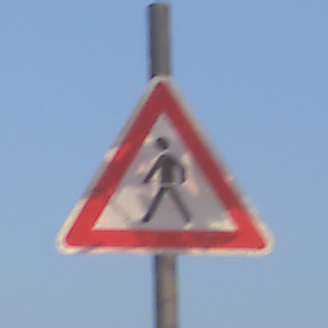
Verkehrszeichen: FussgaengerRechts
Umgebung: Outdoor, Urban
Tageszeit: SunriseSunset
Wetter: Clear
Licht: Natural
Jahreszeit: NotSpecified
Kontrast: MediumContrast